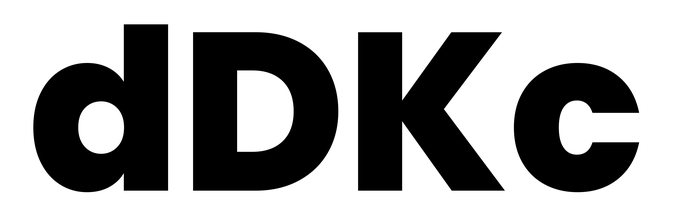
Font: Poppins-ExtraBold